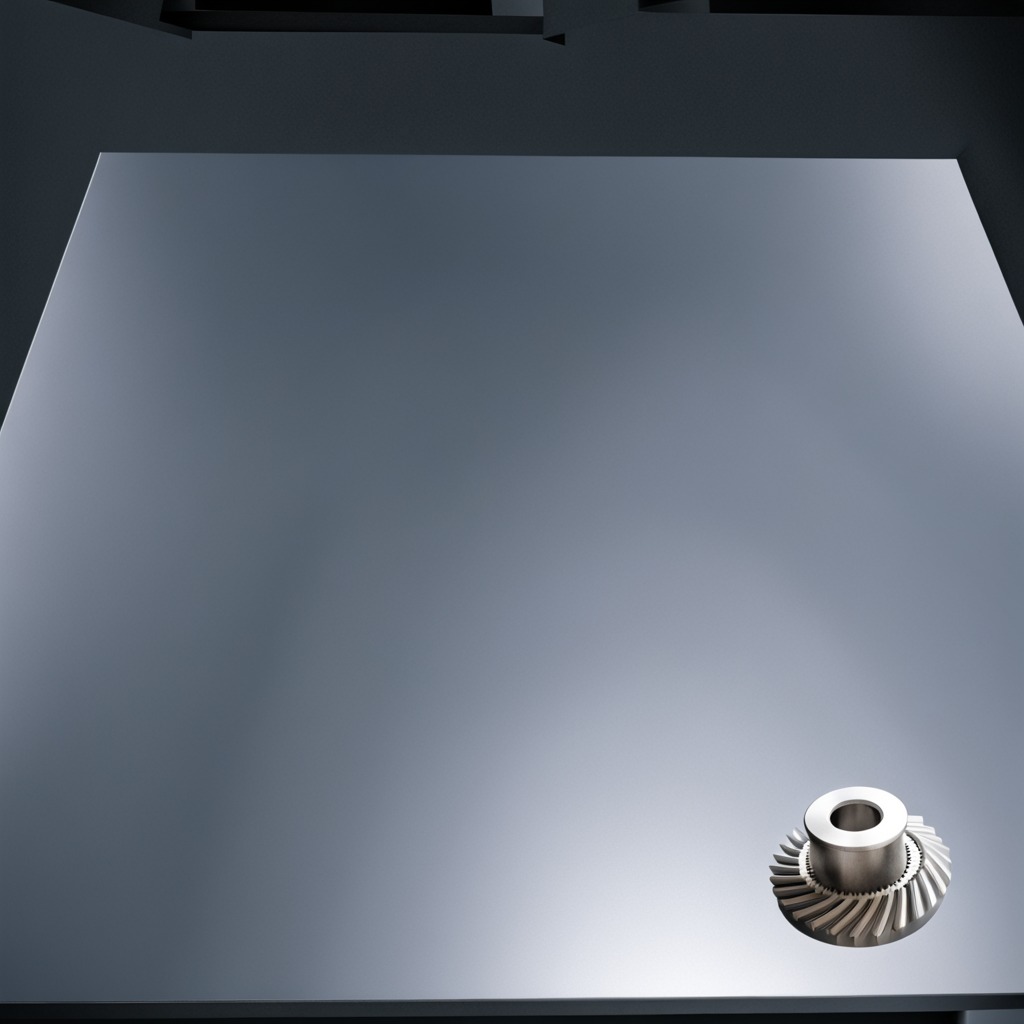
A steel gear with teeth is lying on the tabletop.